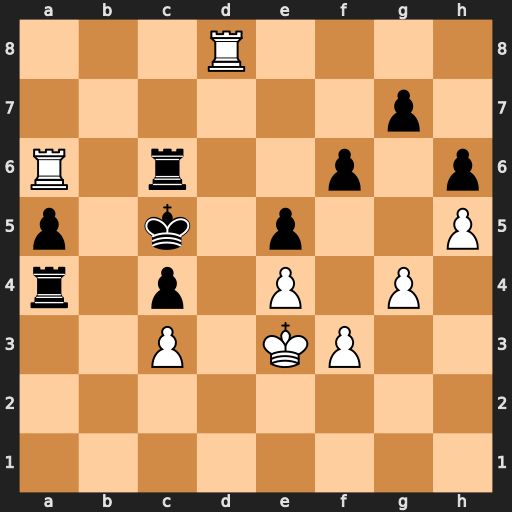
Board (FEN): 3R4/6p1/R1r2p1p/p1k1p2P/r1p1P1P1/2P1KP2/8/8
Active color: w
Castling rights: -
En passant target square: -
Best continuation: Rd5#